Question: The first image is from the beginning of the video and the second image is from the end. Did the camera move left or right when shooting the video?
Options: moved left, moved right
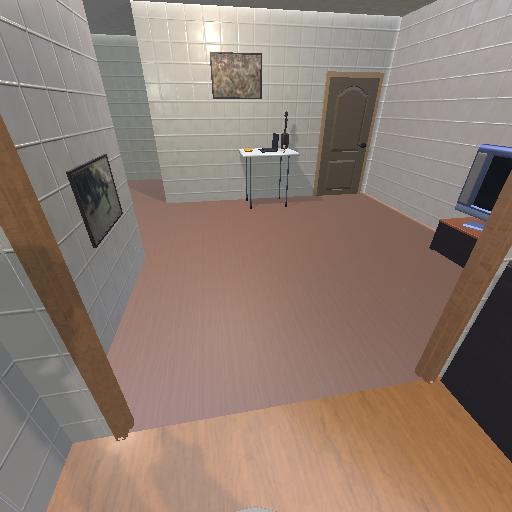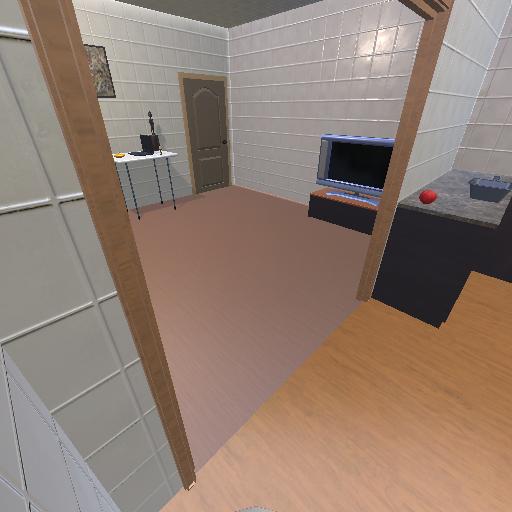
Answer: moved left